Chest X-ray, PA view. Patient: 46 years old, sex M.
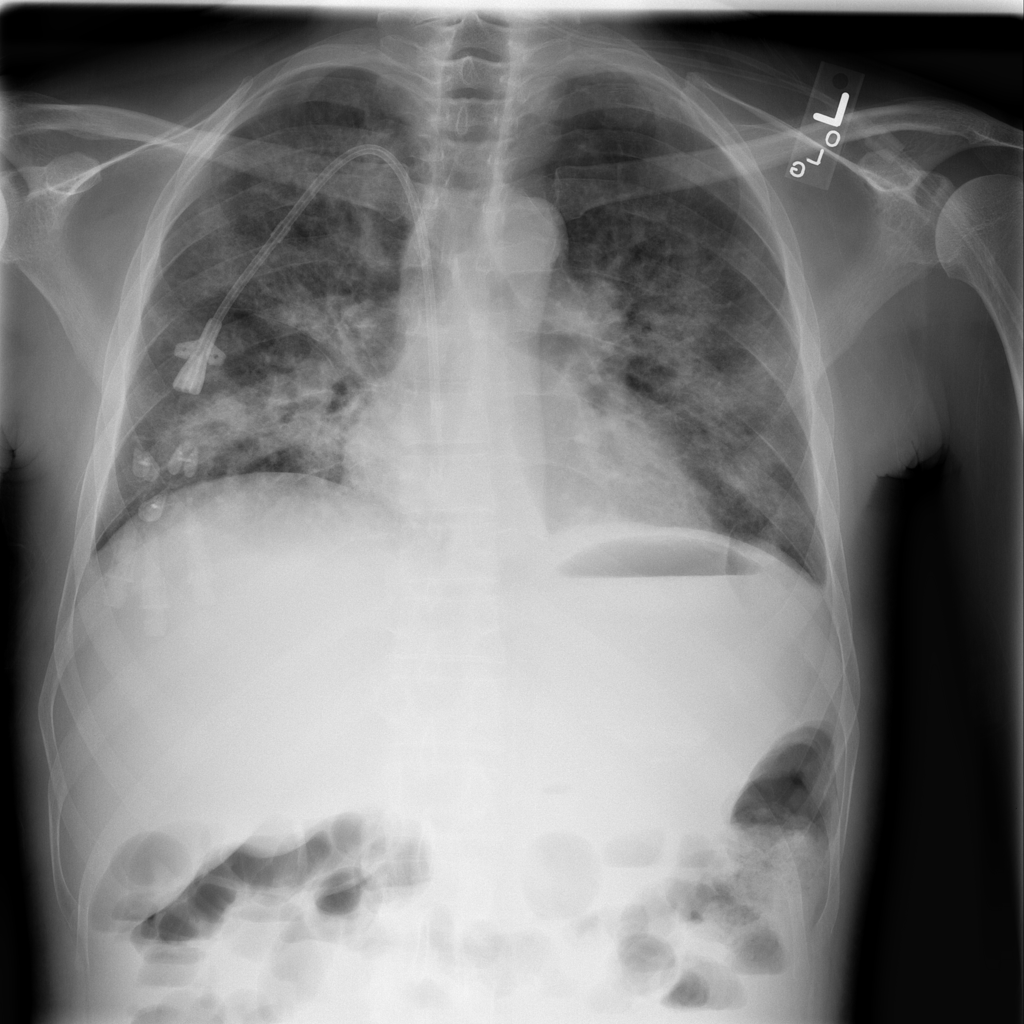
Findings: No Finding